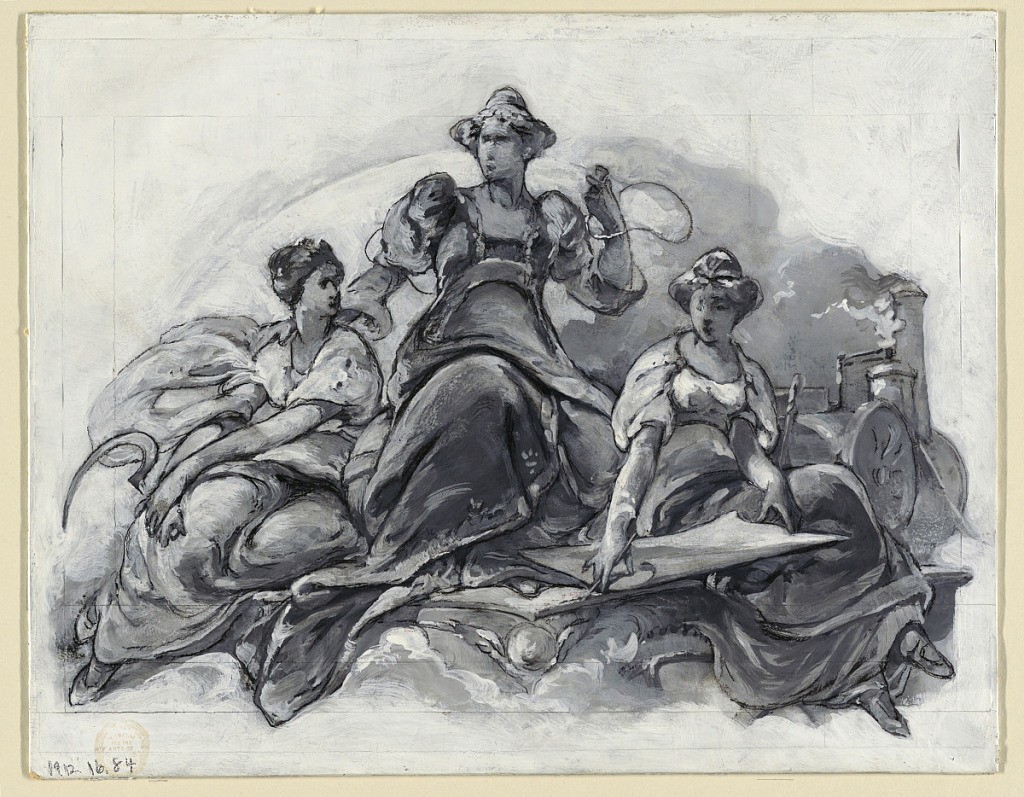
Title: Design for a Bank Note
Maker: Walter Shirlaw, American, b. Scotland, 1838–1909
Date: ca. 1895
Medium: Pen and ink, brush and white and gray gouache on paper
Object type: Drawing
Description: An incomplete bank note design, showing "Agriculture," "Electricity," and "Commerce."